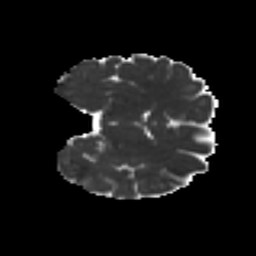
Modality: MD
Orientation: coronal
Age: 36
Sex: female
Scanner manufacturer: ge
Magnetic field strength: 3 T
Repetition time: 7.8 s
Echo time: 0.0606 s